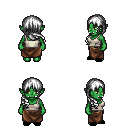
a pixel art fantasy rpg character, female body template, orc, green skin, white pirate shirt, robe skirt, white right-swept hairstyle, black slippers, four views (front, back, left, right), 2x2 character sprite sheet, small pixel art, hard edges, no anti-aliasing